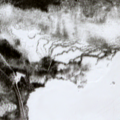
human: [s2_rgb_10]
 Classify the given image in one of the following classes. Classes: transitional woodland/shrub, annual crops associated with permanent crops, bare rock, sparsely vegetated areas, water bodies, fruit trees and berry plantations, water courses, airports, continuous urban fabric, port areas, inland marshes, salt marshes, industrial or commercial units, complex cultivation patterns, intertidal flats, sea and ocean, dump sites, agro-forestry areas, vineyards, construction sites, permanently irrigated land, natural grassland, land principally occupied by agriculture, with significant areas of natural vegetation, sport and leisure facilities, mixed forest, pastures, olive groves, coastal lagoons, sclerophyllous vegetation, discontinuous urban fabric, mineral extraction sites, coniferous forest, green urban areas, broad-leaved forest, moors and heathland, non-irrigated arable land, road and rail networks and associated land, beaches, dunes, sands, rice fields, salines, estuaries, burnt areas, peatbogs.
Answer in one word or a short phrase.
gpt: coniferous forest, mixed forest, peatbogs, water bodies